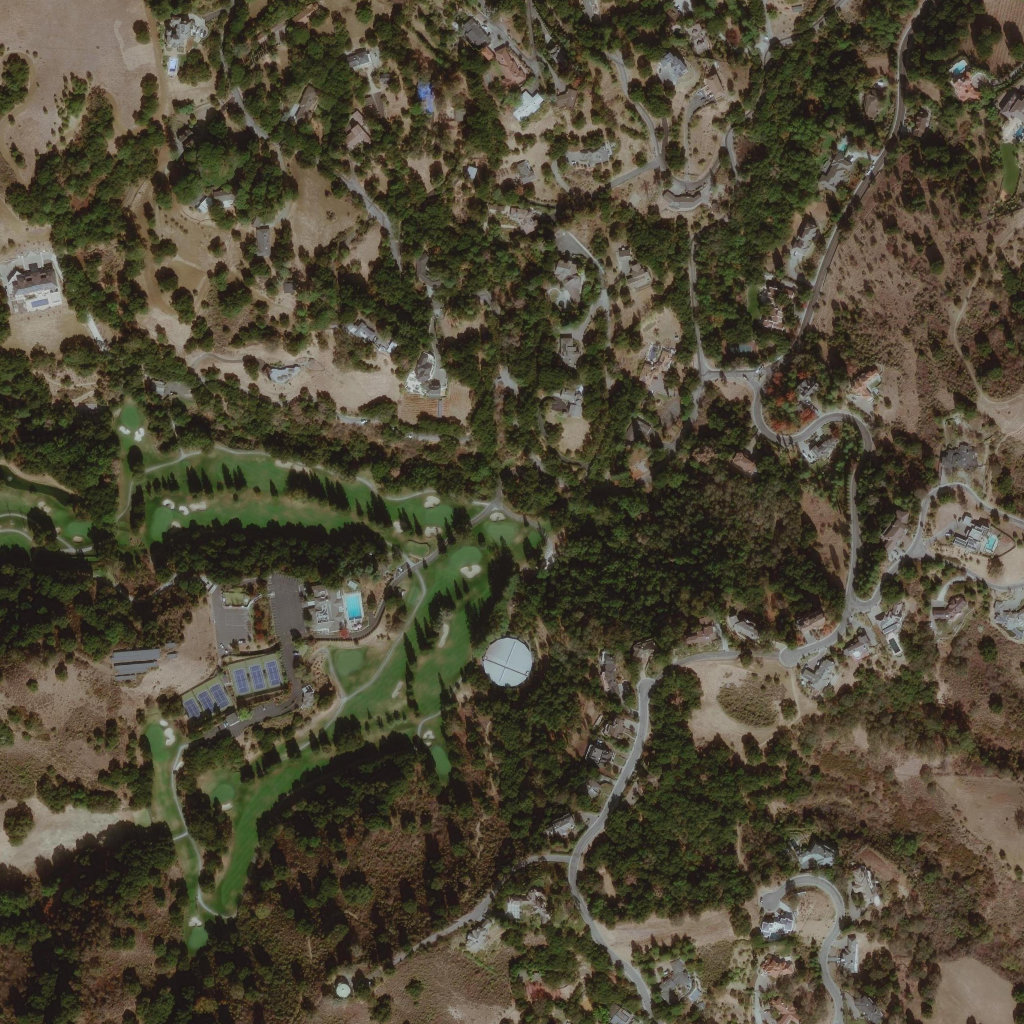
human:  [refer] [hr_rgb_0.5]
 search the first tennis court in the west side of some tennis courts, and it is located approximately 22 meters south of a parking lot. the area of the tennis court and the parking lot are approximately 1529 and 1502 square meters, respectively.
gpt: <box>[[17, 66, 22, 71, 0]]</box>